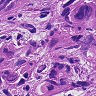
Metastatic tissue present: yes